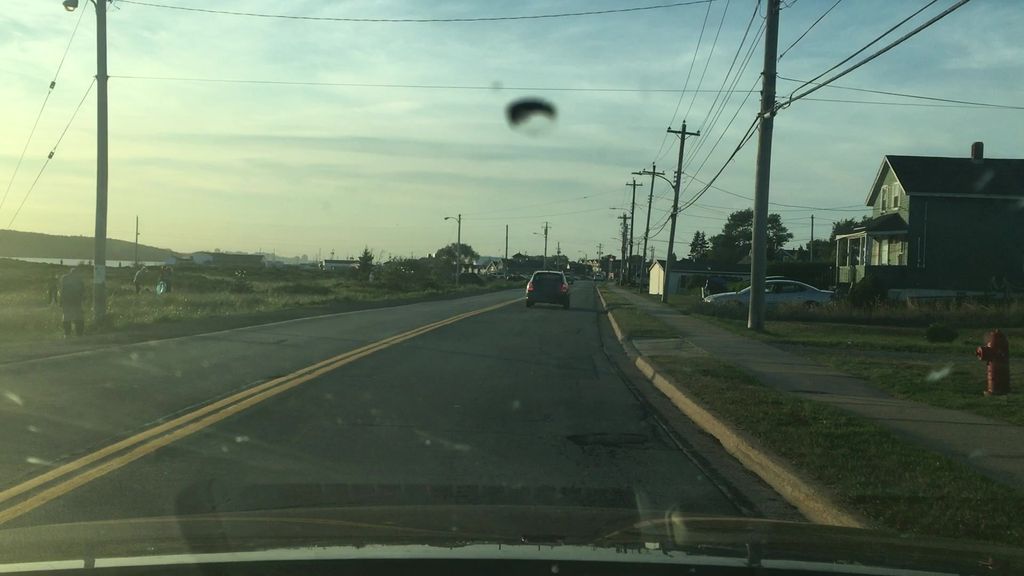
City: halifax